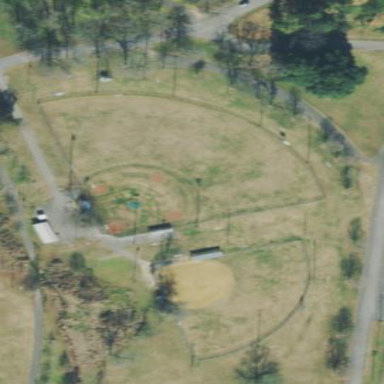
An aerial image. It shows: Baseball pitch for leisure land.